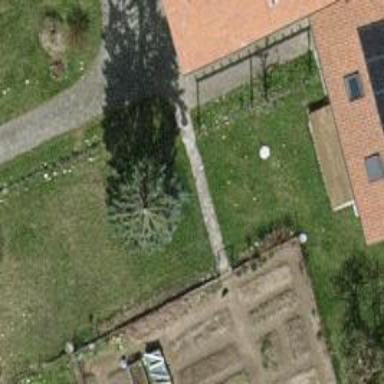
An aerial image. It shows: Garden with trees.